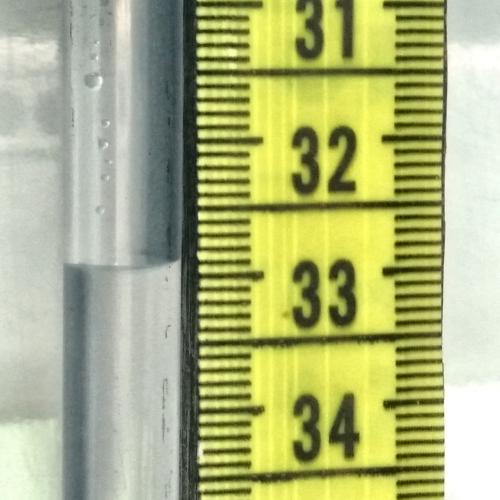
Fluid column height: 32.9 cm